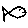
Label: fish